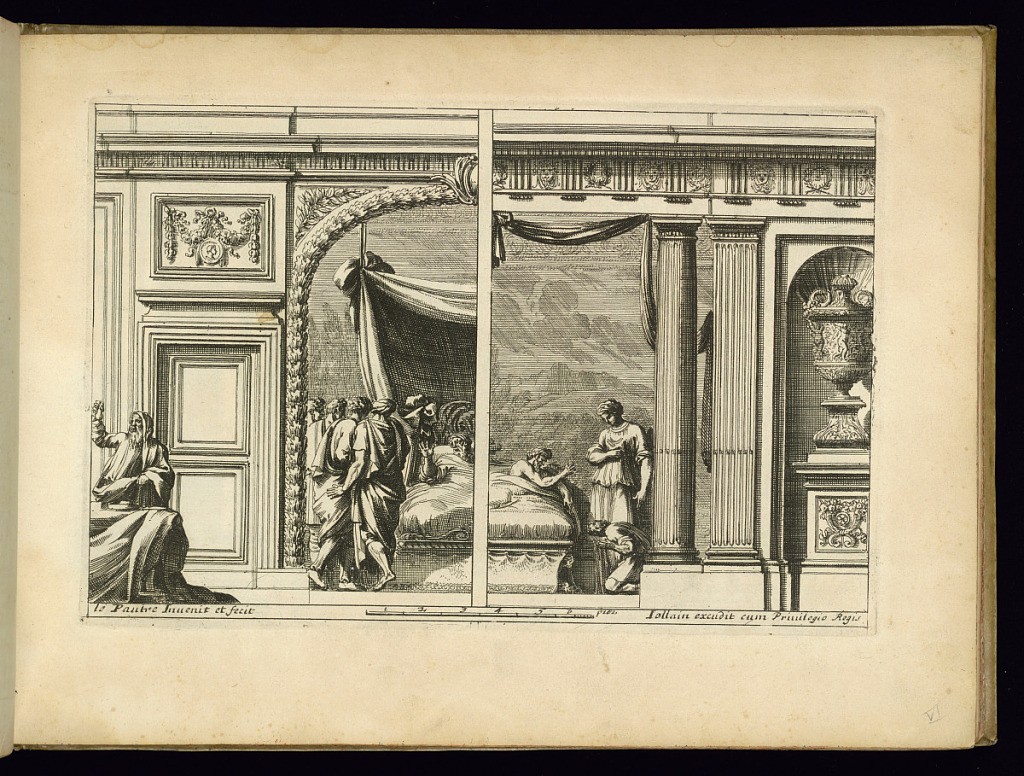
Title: Two Alcove Designs with Isaac Blessing Jacob
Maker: Jean Le Pautre, French, 1618–1682
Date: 1665
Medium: Etching on laid paper
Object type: Print
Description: Two half scenes with beds and figures in alcoves. To the right, a biblical scene with Isaac lying in bed and blessing Jacob who kneels on the floor, and a female figure to the right. The alcove is framed by fluted columns, a frieze above, and a lidded vase in a niche on a plinth. The scene to the left, features a man lying in a canopy bed with many male figures standing next to the bed. Another bearded man to the left, holds up a small bottle. The alcove and wall are framed by leaf molding, a cartouche, and carved overdoor paneling with a festoon of flowers and a medallion portrait. The plate is signed.